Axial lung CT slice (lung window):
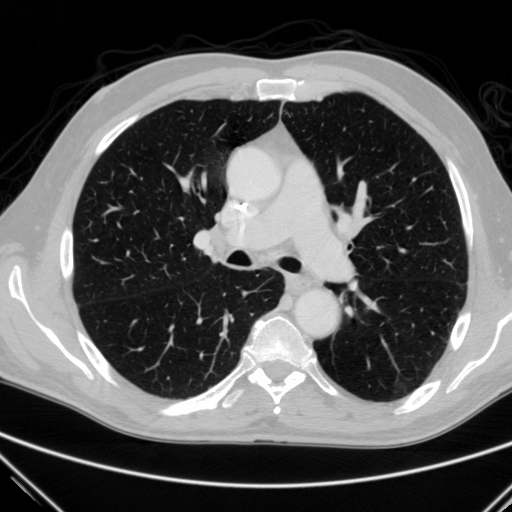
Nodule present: no